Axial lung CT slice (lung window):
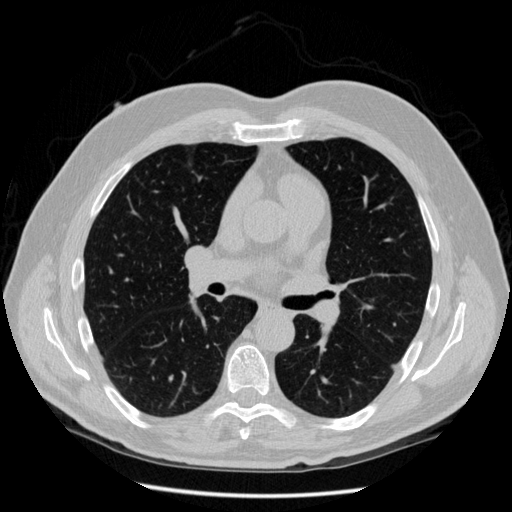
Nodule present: no